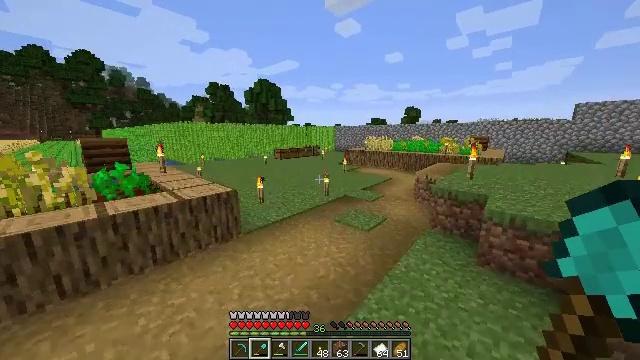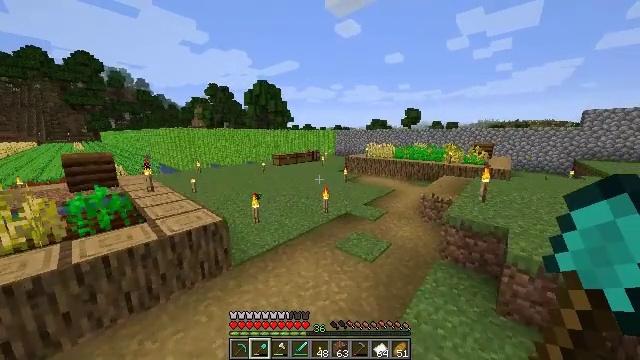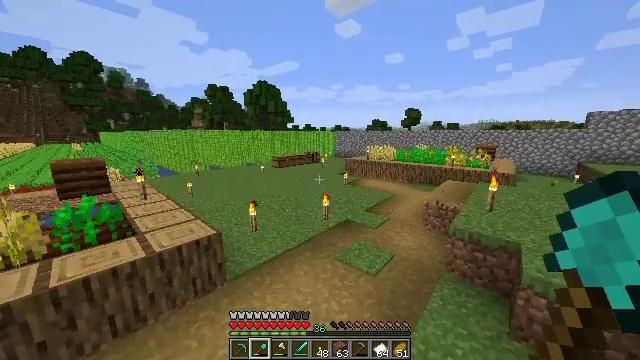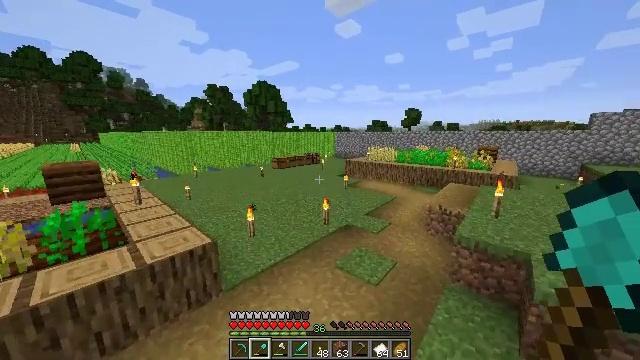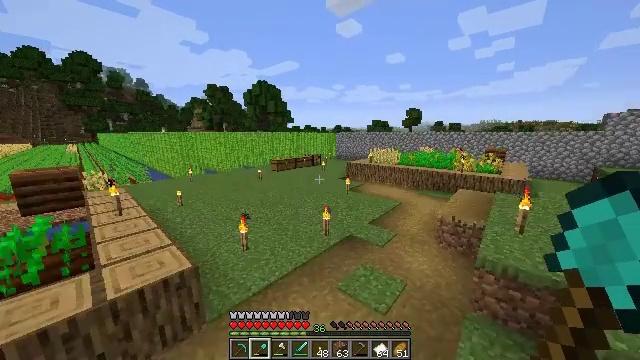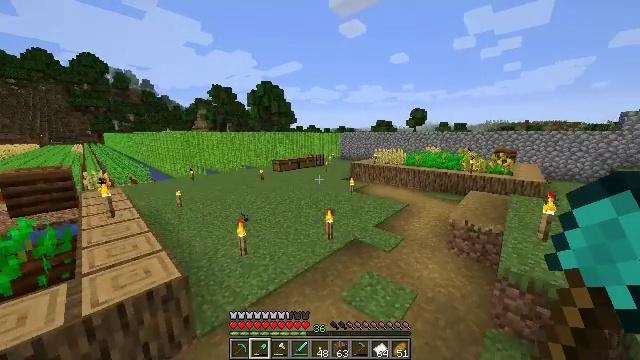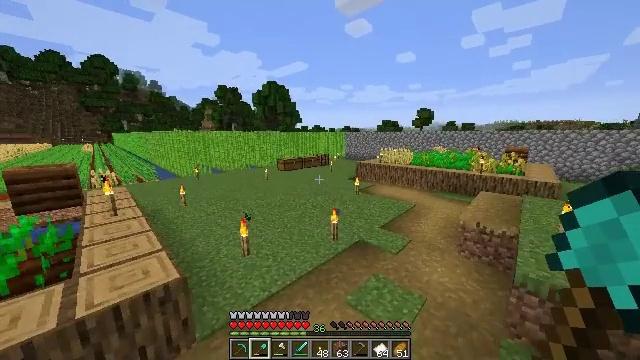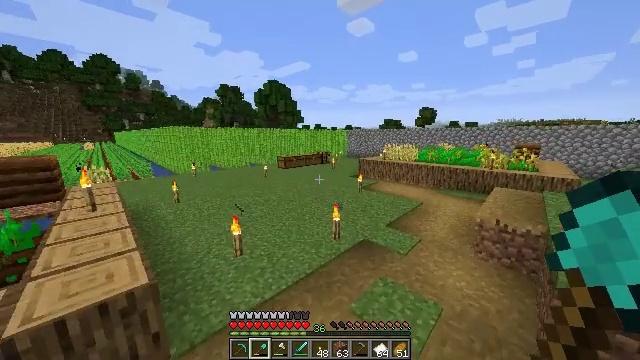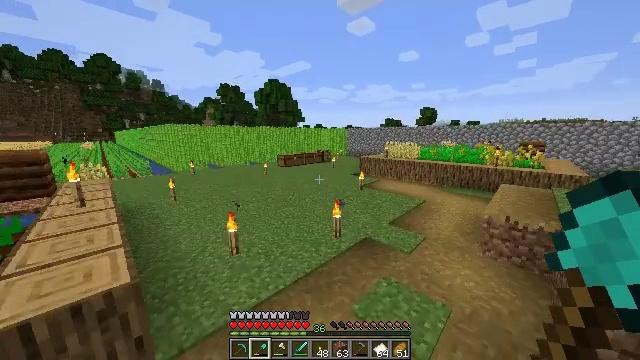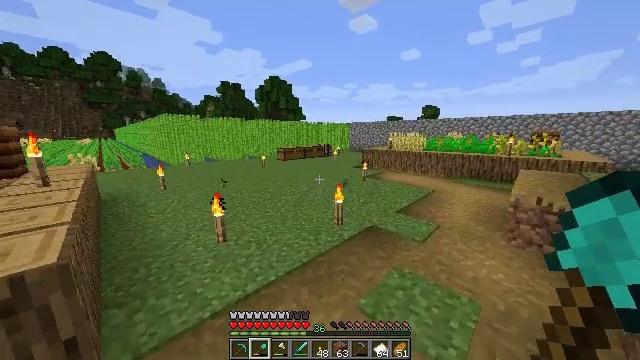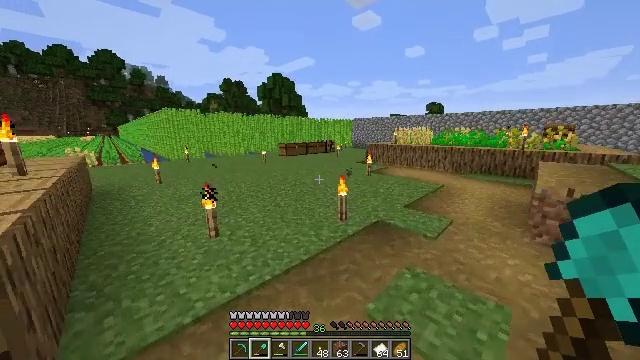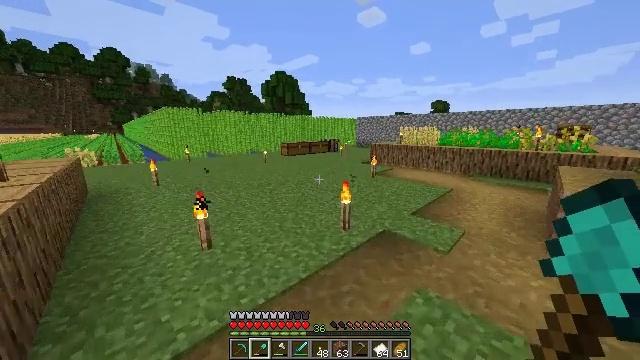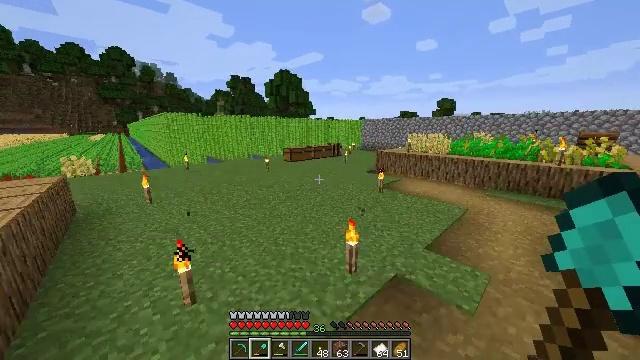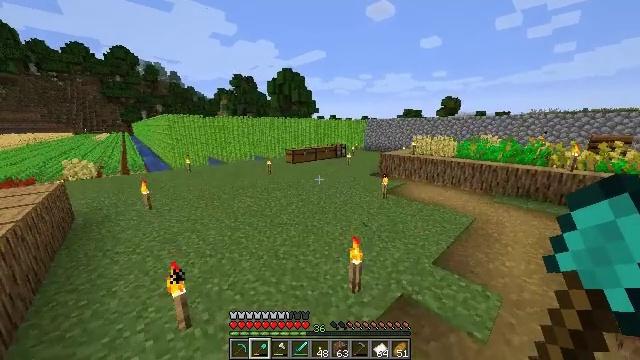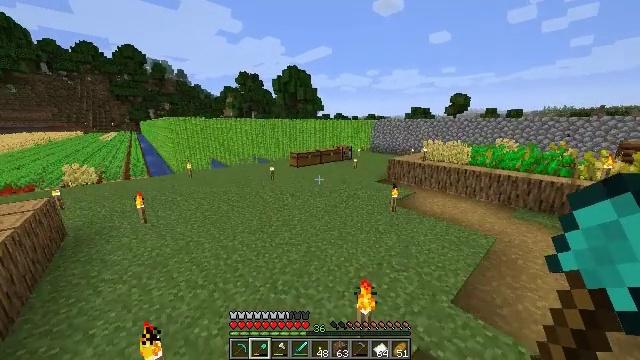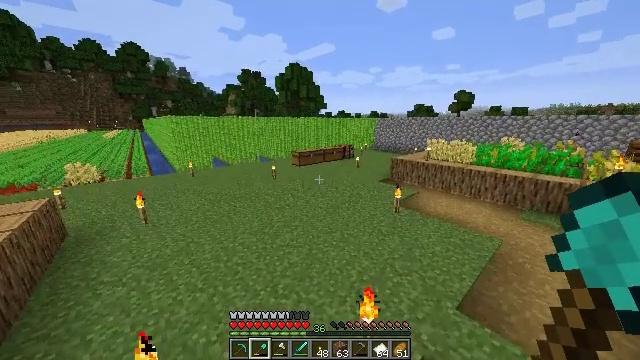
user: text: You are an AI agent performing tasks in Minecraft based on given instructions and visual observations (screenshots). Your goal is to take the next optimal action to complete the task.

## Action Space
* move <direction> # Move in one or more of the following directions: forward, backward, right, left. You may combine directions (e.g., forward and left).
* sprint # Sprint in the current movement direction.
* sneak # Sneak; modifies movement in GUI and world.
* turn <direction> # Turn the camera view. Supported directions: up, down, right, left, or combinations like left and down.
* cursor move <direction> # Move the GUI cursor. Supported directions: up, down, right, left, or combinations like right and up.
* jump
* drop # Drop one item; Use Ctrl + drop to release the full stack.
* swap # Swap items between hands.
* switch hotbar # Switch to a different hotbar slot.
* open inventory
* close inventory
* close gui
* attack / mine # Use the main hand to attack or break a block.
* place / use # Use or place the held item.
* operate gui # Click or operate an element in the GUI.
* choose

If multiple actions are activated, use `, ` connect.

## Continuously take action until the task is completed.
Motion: motion action
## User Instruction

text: Break the sugar cane.
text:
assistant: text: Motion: move forward, sprint, jump
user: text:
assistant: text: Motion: move forward, sprint, jump
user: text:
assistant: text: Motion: move forward, sprint, jump
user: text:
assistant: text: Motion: move forward, sprint, jump
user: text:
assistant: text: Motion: move forward, sprint, jump
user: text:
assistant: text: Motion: move forward, sprint, turn left, jump
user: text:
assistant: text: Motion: move forward, sprint, jump
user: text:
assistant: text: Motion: move forward, sprint, jump
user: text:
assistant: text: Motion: move forward, sprint, jump
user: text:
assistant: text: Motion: move forward, sprint, jump
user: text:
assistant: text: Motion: move forward, sprint, jump
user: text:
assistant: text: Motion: move forward, sprint, turn left, jump
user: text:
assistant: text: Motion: move forward, sprint, jump
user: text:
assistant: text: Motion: move forward, sprint, turn left, jump
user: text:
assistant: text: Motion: move forward, sprint, jump
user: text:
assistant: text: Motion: move forward, sprint, jump
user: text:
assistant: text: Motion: move forward, sprint, jump
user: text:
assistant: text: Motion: move forward, sprint, jump
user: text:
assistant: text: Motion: move forward, sprint, jump
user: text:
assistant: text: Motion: move forward, sprint, jump
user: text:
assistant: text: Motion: move forward, sprint, jump
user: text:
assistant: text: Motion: move forward, sprint, jump
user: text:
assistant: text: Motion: move forward, sprint, jump
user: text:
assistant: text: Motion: move forward, sprint, jump
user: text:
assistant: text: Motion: move forward, sprint, jump
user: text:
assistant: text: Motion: move forward, sprint, jump
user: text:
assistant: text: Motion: move forward, sprint, jump
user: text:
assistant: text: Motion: move forward, sprint, jump
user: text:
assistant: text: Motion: move forward, sprint, jump
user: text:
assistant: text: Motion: move forward, sprint, jump